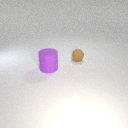
small brown rubber sphere behind large purple rubber cylinder